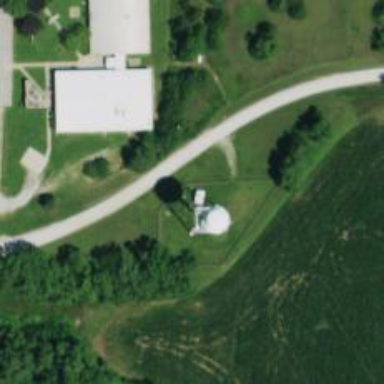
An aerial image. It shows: Water tower that is man-made.